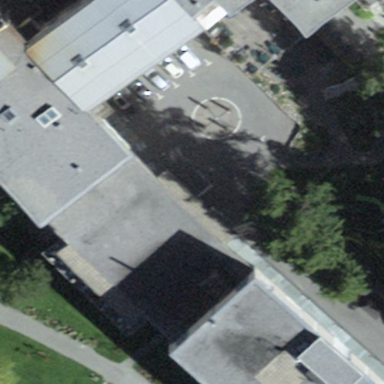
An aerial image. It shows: Hotel building.